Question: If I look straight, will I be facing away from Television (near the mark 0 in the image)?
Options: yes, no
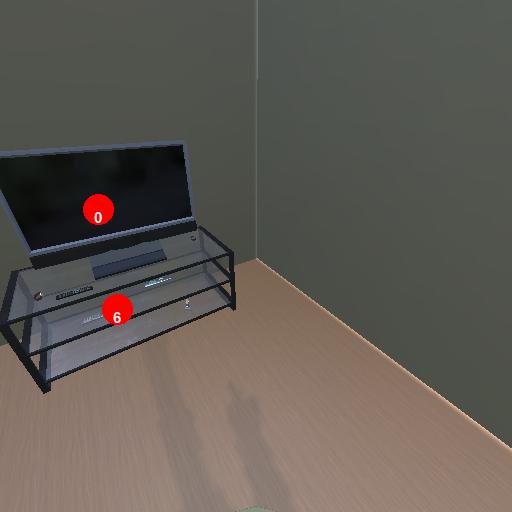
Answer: yes